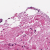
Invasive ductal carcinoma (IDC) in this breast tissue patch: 0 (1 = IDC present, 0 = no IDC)